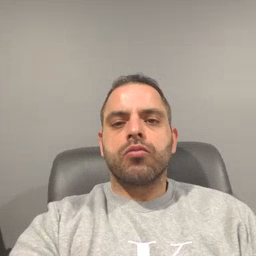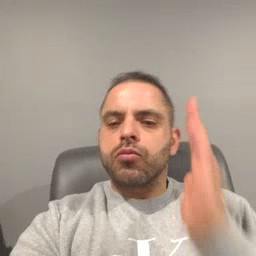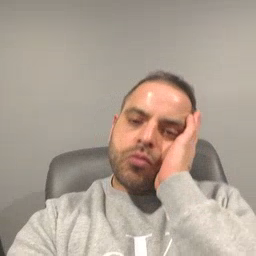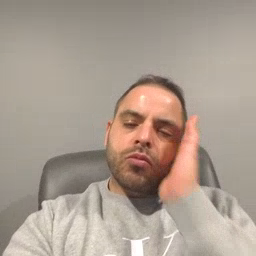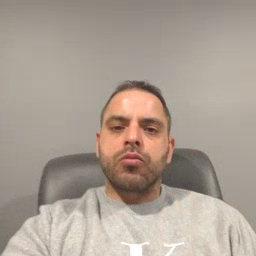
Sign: bed